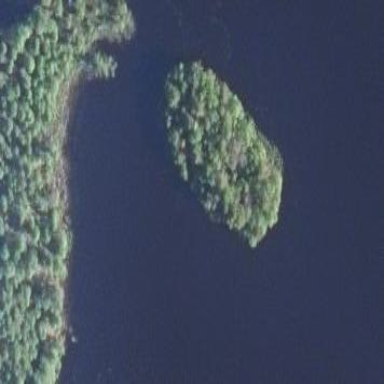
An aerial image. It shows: Islet.